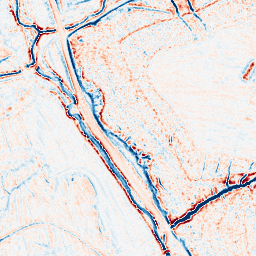
Category: edge_preserving
Decomposition family: bilateral
Decomposition parameters: d: 9
sigma_color: 50
sigma_space: 150
Upsampling method: sinc_hamming
Upsampling parameters: scale: 2
kernel_size: 8
Upsampling scale: 2